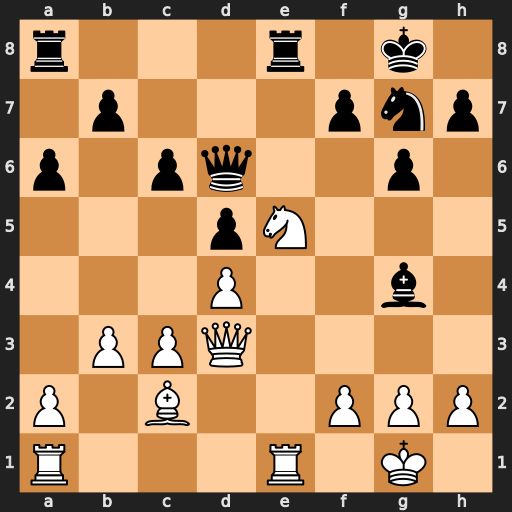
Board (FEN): r3r1k1/1p3pnp/p1pq2p1/3pN3/3P2b1/1PPQ4/P1B2PPP/R3R1K1
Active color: w
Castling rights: -
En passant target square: -
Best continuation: Nxg4 Rxe1+ Rxe1